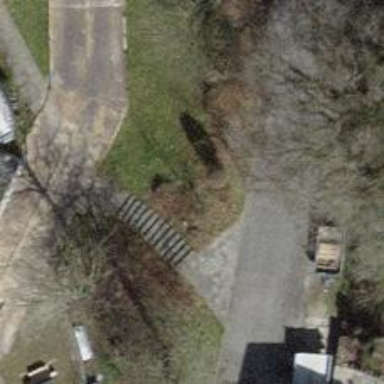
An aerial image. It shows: Road with steps.